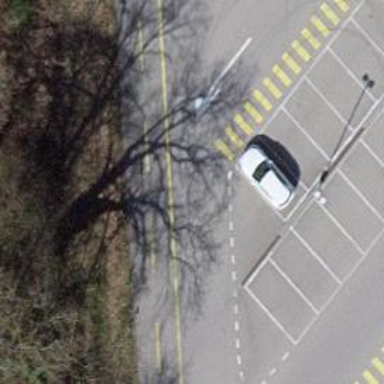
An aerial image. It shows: Asphalt parking aisle along service road.